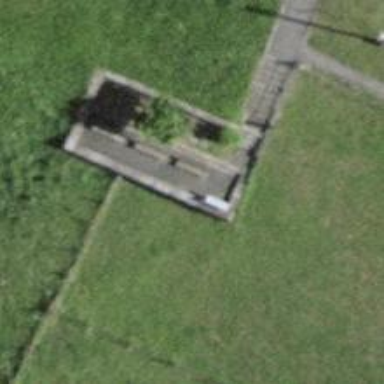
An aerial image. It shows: Bench.